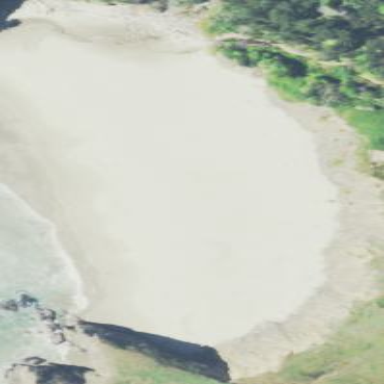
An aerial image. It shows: Scenic beach with natural beauty.